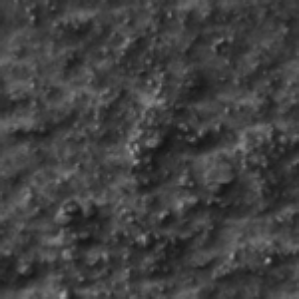
Label: frost